Field crop: maize
Growth stage: 2
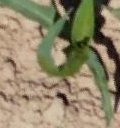
Species: maize